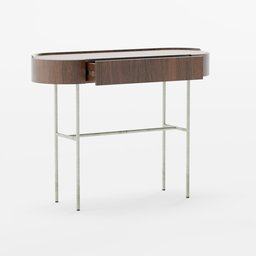
Label: furniture